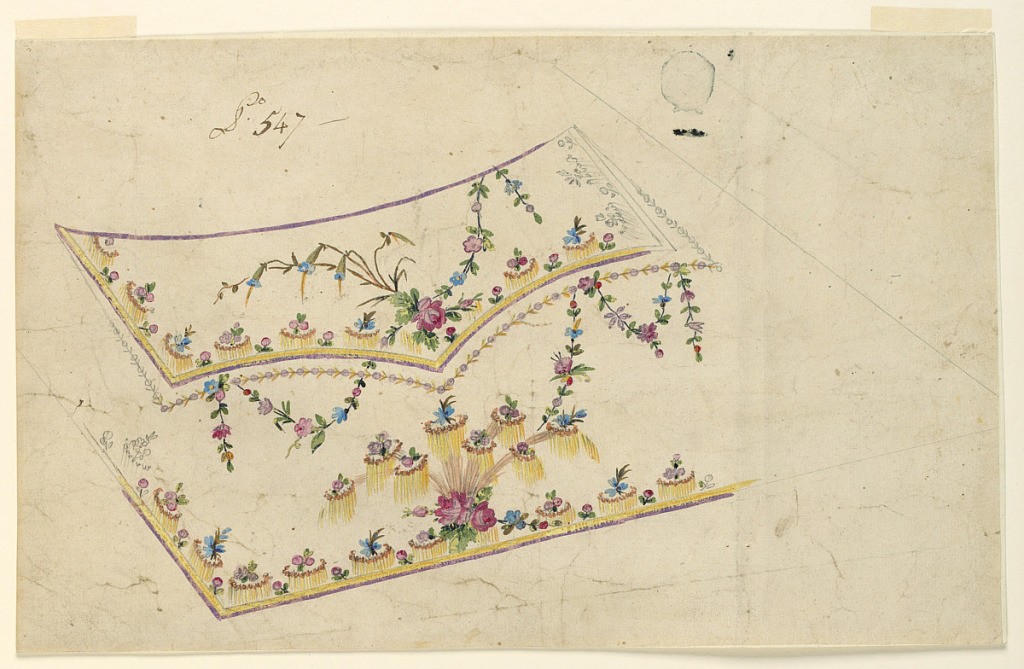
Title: Design for the Embroidery of a Man's Waistcoat of Pattern No. 547 of the "Fabrique de St. Ruf"
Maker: Fabrique de Saint Ruf, Lyon, France
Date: ca. 1785
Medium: Graphite, brush and gouache on paper
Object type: Drawing
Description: Left bottom corner with rising bottom edge. Flowers over fringed circles are prominent in the decoration. A flower festoon hands obliquely from the top edge of the pocket toward the border below it. A garland festoon at right, beneath the pocket.